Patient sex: M
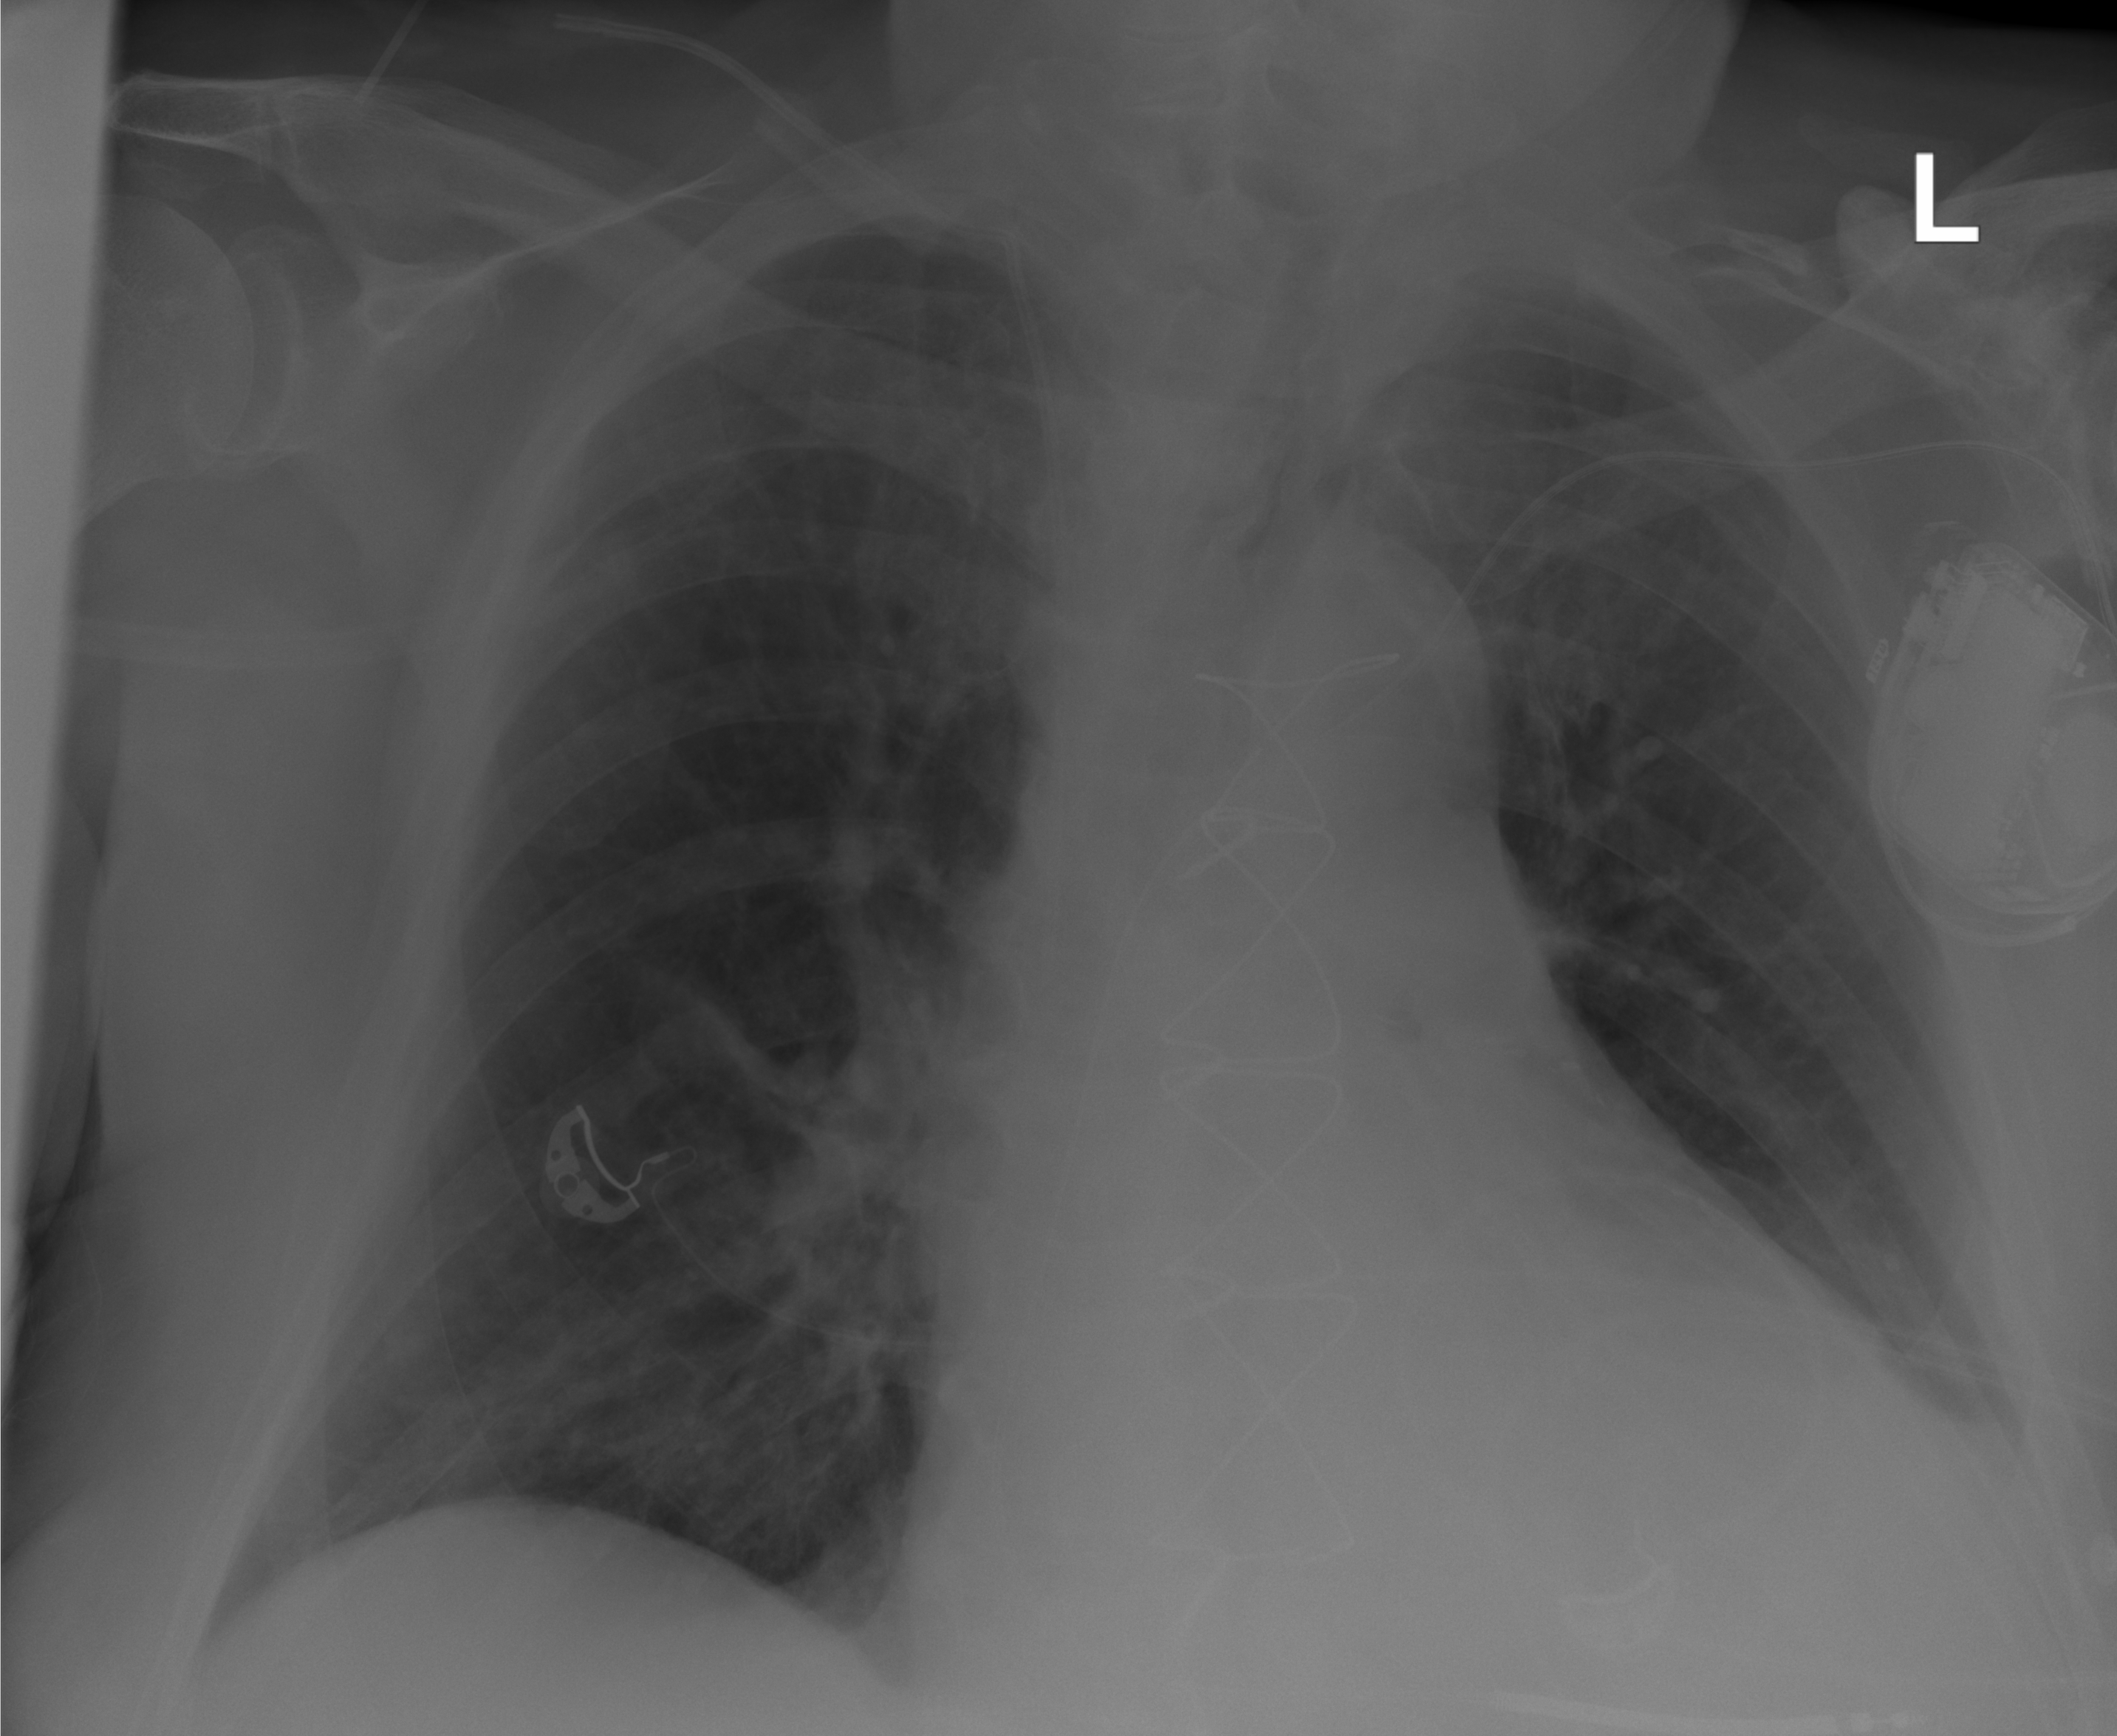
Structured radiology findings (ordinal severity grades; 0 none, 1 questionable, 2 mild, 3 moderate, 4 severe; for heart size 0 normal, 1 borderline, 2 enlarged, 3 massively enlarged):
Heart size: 3
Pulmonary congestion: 2
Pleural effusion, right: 0
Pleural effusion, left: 2
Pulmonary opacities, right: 0
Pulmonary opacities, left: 0
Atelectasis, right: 0
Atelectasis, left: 1